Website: macys
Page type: delivery-shipping
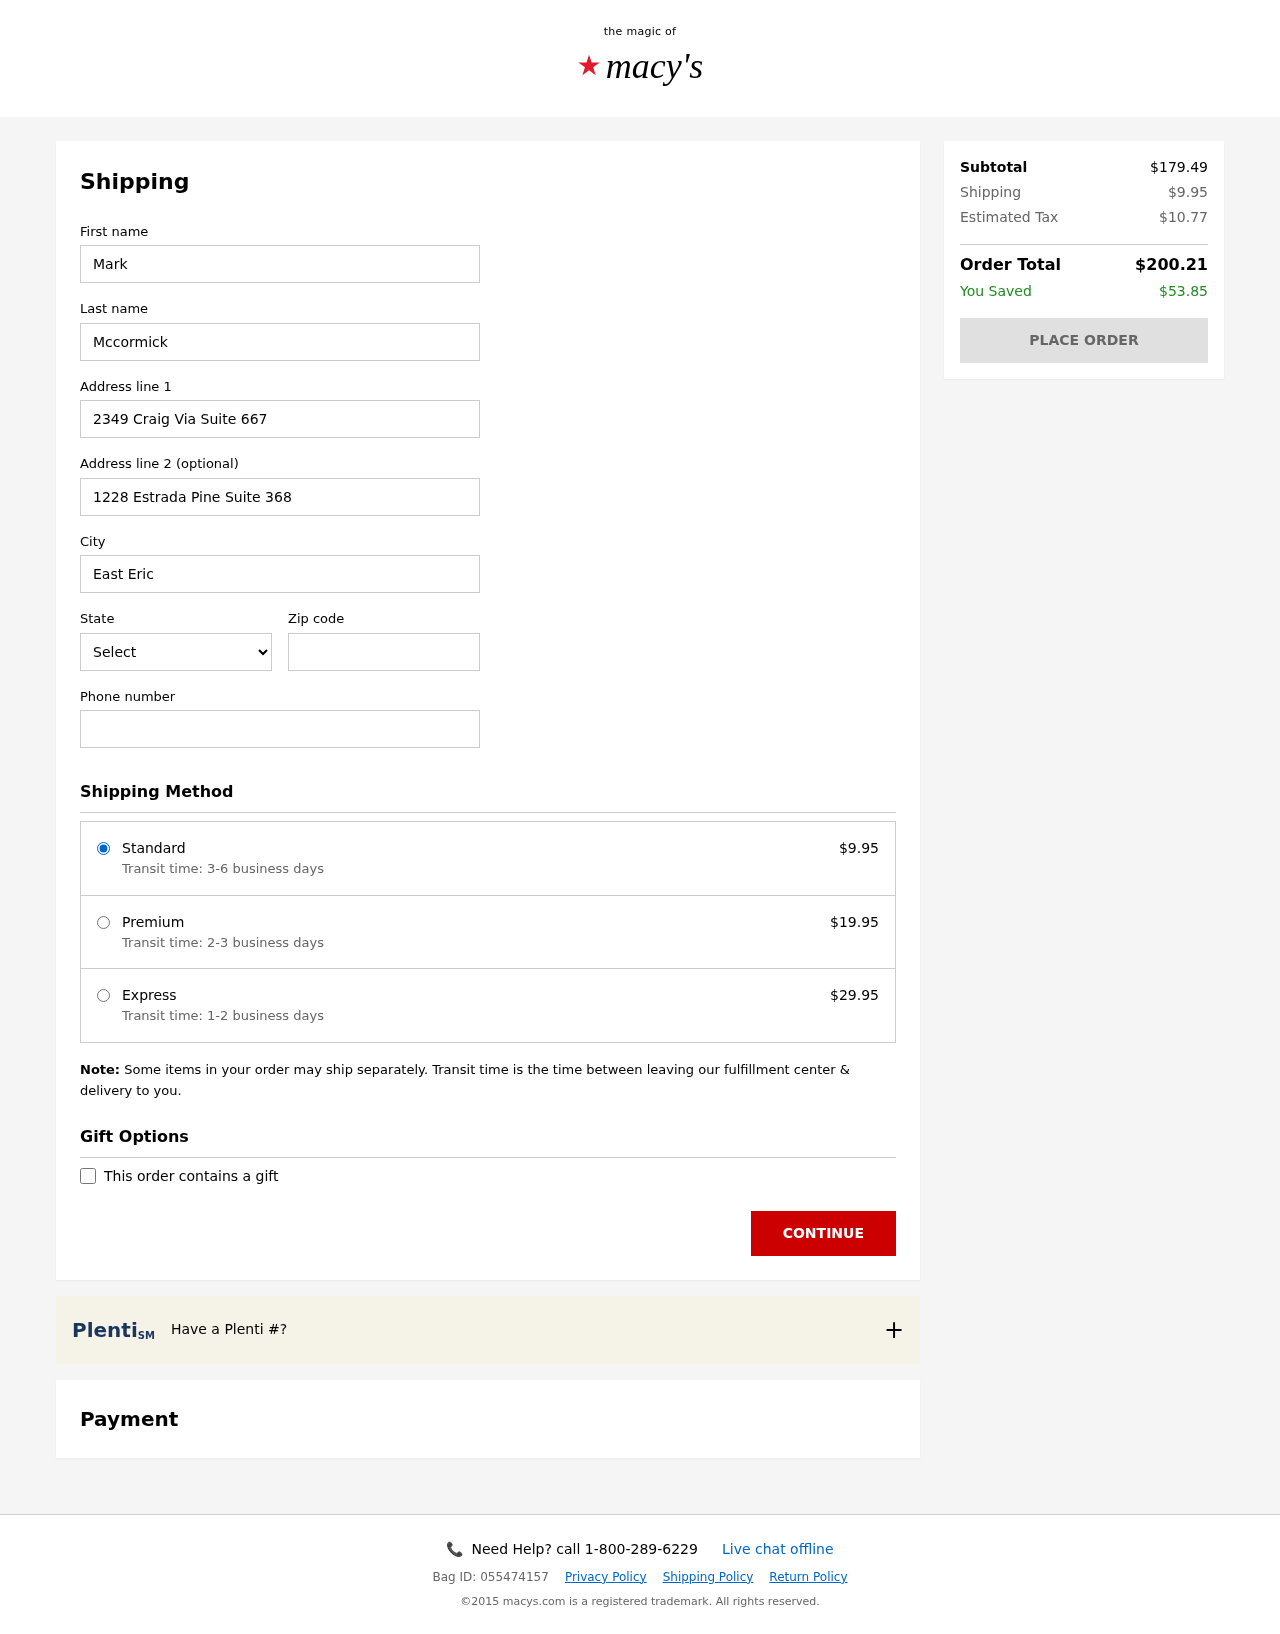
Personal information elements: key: PII_CITY
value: East Eric
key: PII_FIRSTNAME
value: Mark
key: PII_LASTNAME
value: Mccormick
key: PII_PHONE
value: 6572775342
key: PII_POSTCODE
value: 30233
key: PII_STATE_ABBR
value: AL
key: PII_STREET
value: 2349 Craig Via Suite 667
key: PII_STREET2
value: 1228 Estrada Pine Suite 368
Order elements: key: ORDER_SHIPPING_COST
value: $9.95
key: ORDER_SHIPPING_PREMIUM
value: $19.95
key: ORDER_SHIPPING_EXPRESS
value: $29.95
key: ORDER_SUBTOTAL
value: $179.49
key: ORDER_TAX
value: $10.77
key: ORDER_TOTAL
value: $200.21
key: ORDER_SAVINGS
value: $53.85